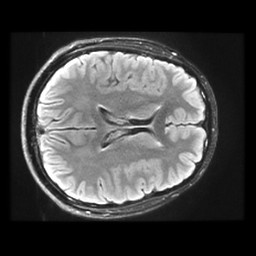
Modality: FLAIR
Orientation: axial
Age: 29
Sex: male
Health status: healthy
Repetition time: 12 s
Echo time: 0.09782 s